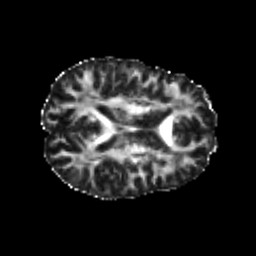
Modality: FA
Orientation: axial
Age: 26
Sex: female
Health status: healthy
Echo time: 0.074 s